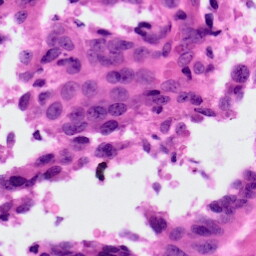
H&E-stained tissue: Ovarian